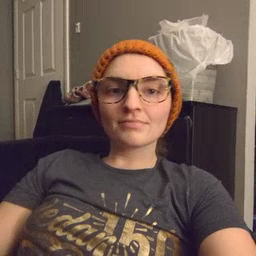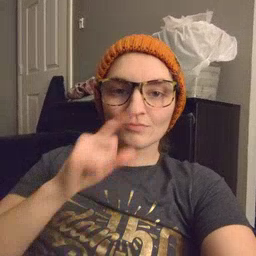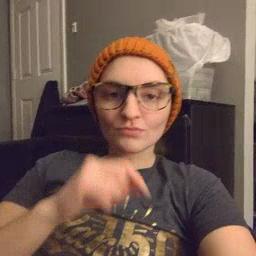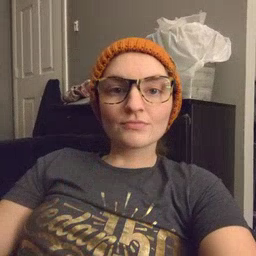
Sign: hen